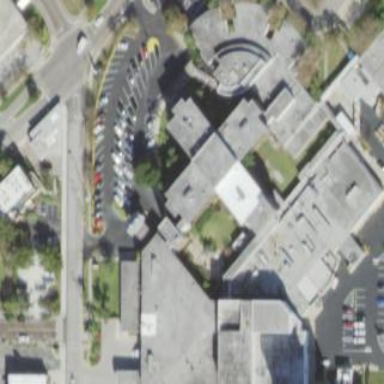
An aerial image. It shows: Hospital building.